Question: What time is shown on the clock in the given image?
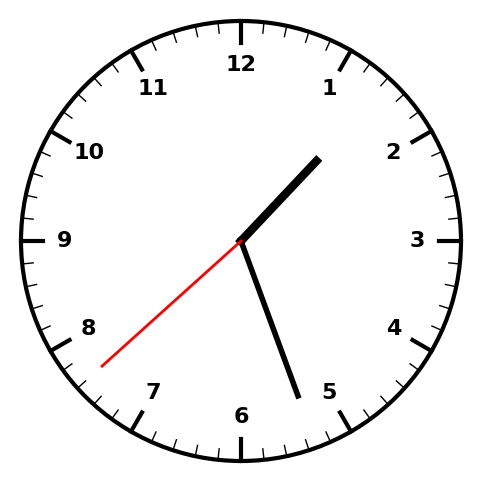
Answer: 01:26:38